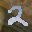
Label: 2